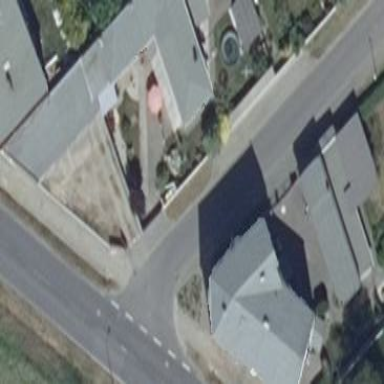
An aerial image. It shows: Residential building.